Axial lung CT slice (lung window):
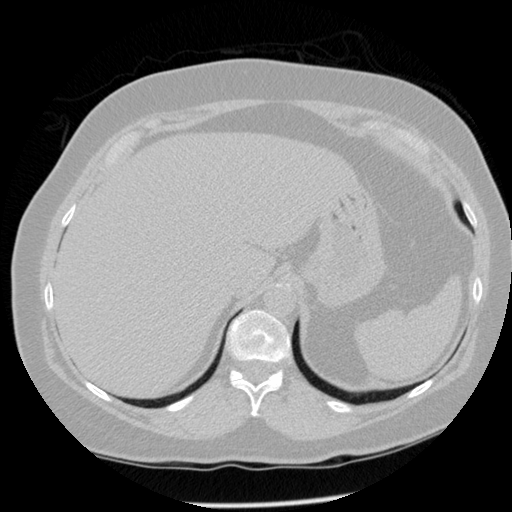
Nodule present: no